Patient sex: F
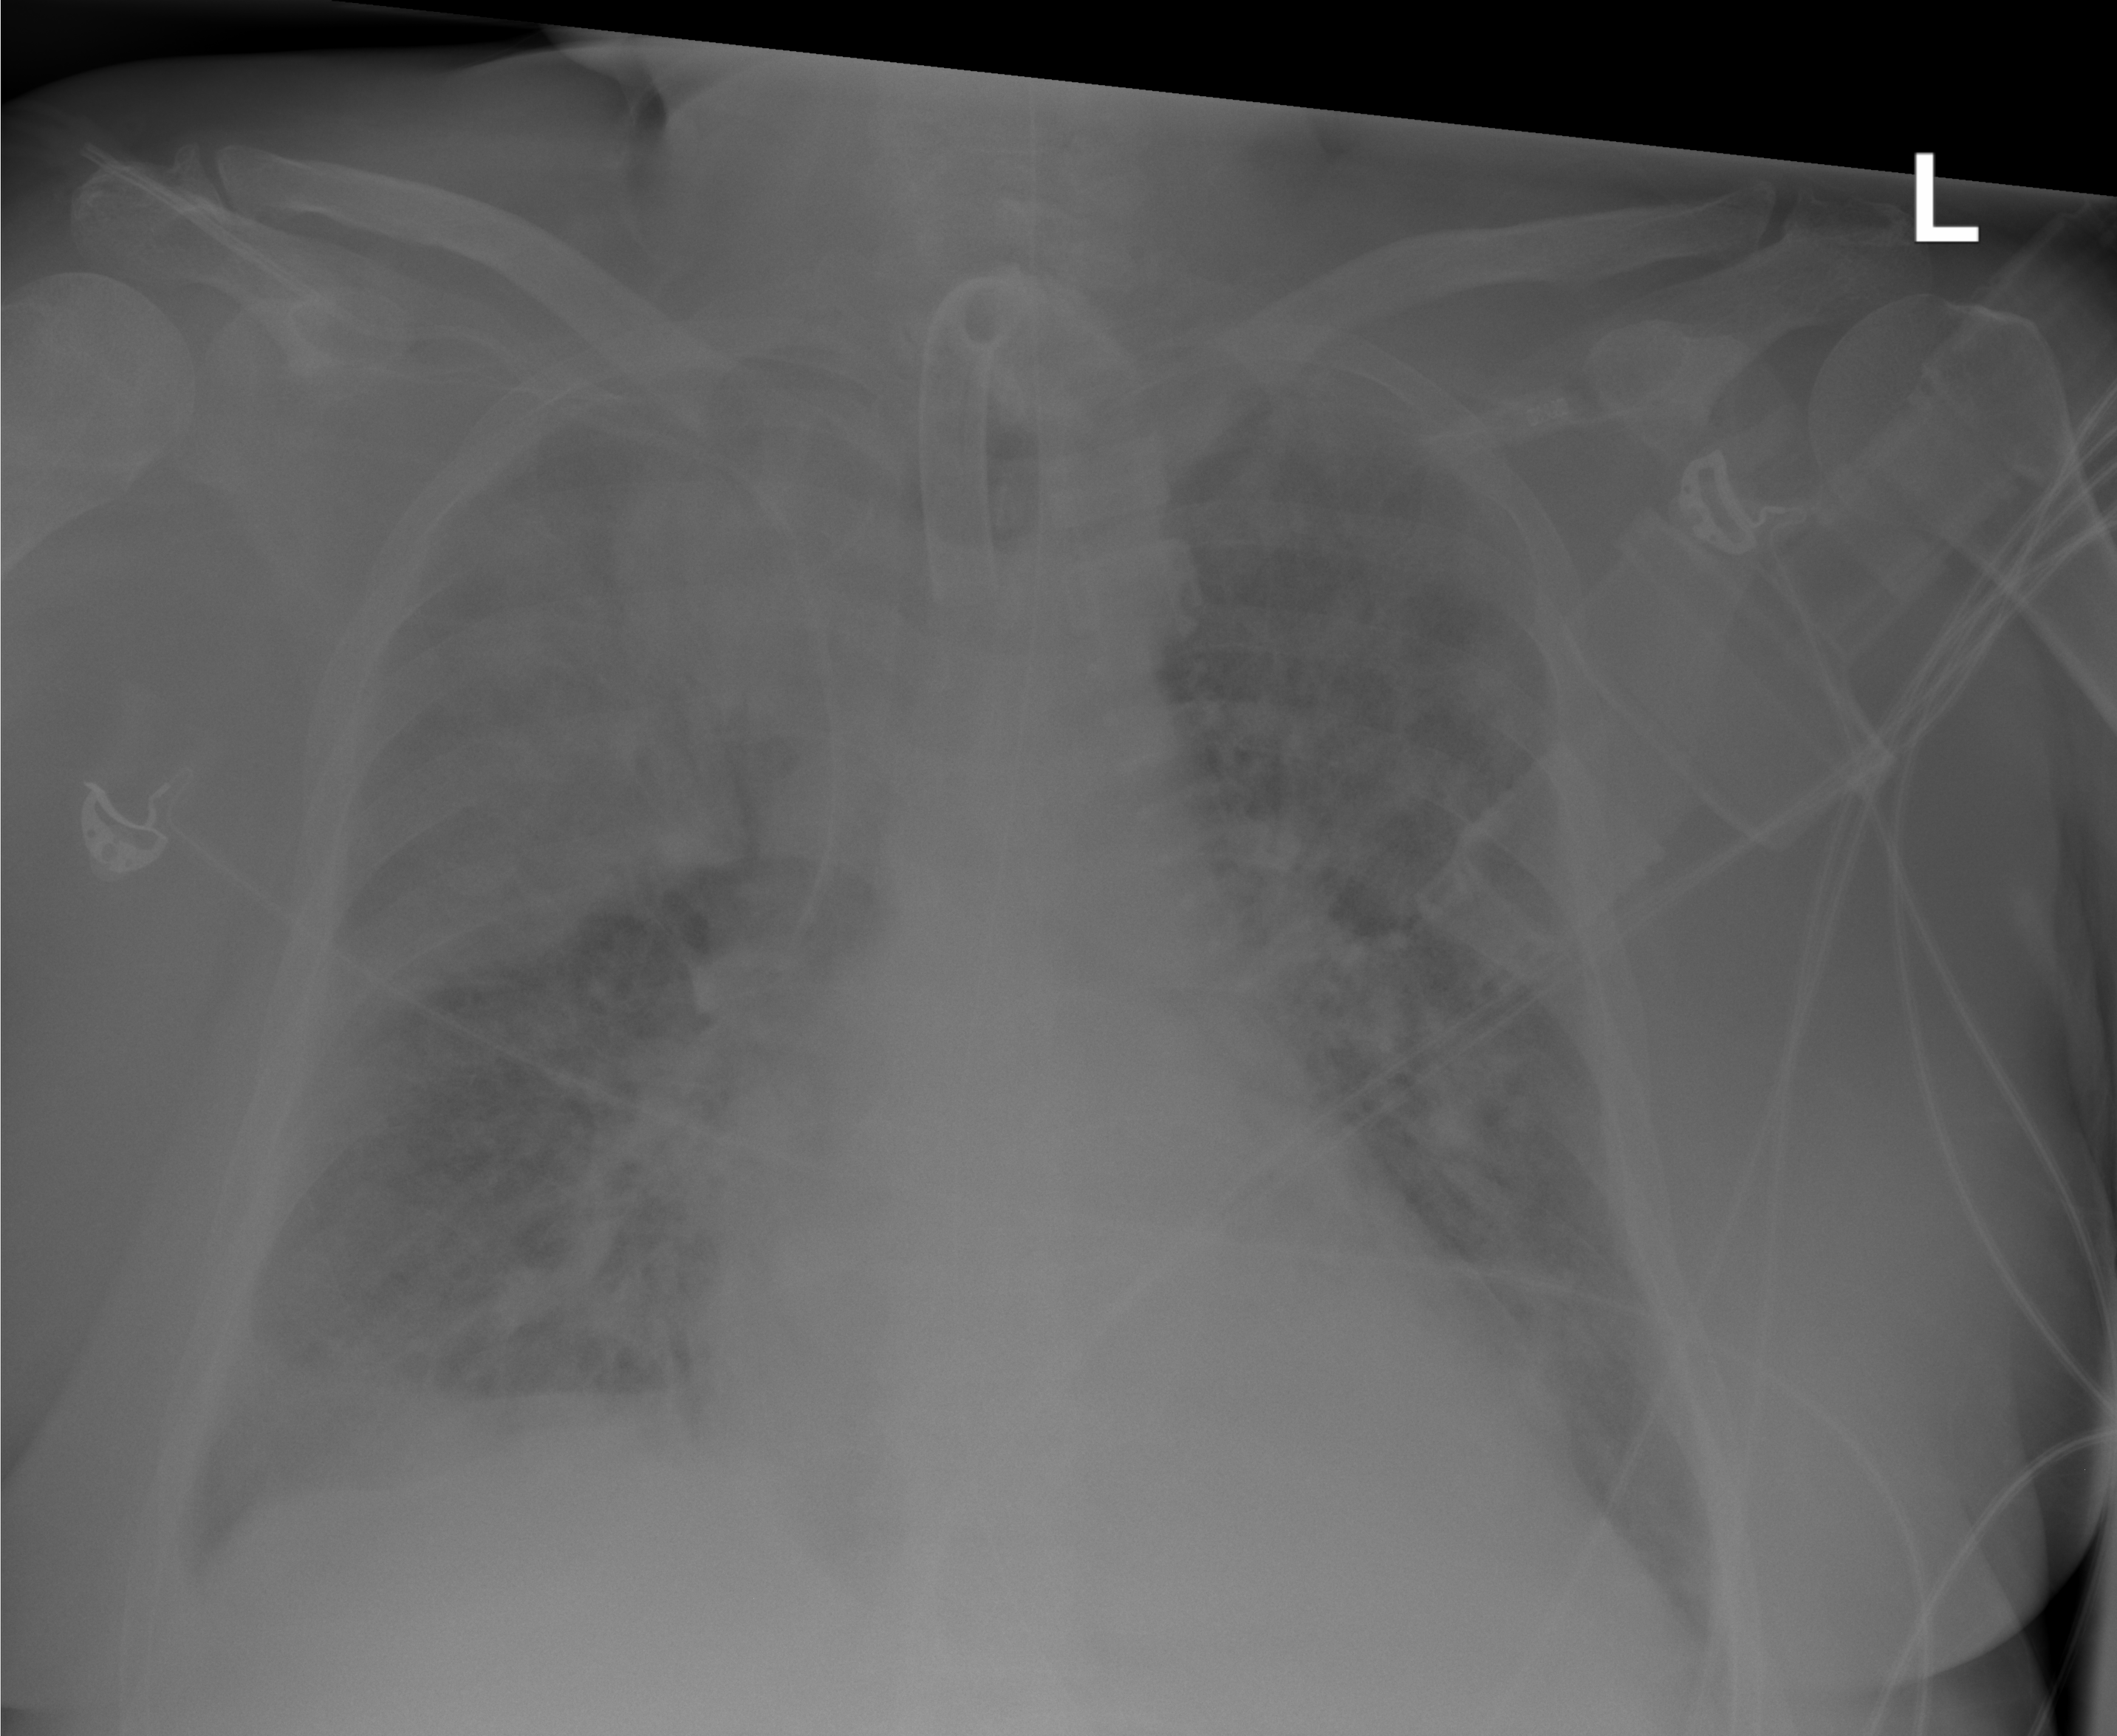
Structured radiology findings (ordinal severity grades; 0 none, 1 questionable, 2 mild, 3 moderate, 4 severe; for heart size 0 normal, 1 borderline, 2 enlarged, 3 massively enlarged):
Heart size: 2
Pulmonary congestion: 2
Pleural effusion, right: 2
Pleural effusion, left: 0
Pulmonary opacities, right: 4
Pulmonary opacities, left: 3
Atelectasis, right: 3
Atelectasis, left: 2